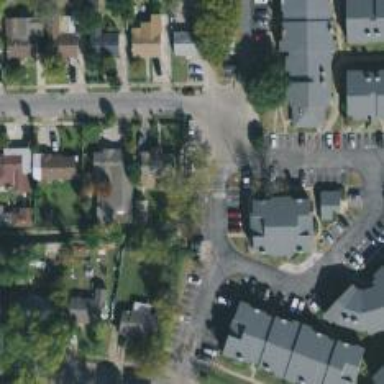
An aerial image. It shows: Alley classified as service road.